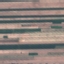
Land use / land cover class: AnnualCrop